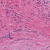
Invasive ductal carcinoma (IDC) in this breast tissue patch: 0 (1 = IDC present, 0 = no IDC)